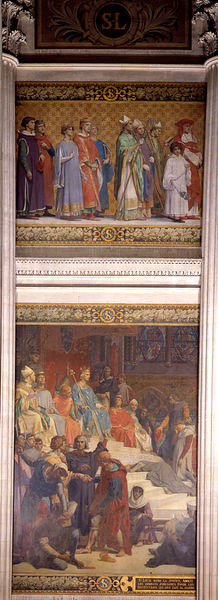
Titel: Saint Louis rendant la Justice, Der heilige Ludwig spricht Recht
Künstler: Alexandre Cabanel
Standort: Paris
Institution: Panthéon
Schlagwörter: blau, dunkel, gemälde, gruppe, schatten, umhang, weiß, gelb, grün, komposition, landschaft, menschen, ocker, sitzen, ausschnitt, braun, bunt, fenster, frankreich, hell, hintergrund, licht, marmor, männer, orange, paris, schwarz, szene, säule, säulen, rot, hochformat, malerei, muster, ornament, gericht, mütze, wand, architektur, band, geschichte, historie, mensch, rahmen, bild, öl, kirche, gold, sitzend, adel, gewänder, kind, krone, renaissance, deutschland, spanien, farbig, bilder, liegen, italien, zwei, stab, zug, mauer, farbe, klein, hof, pilaster, rand, figuren, treppe, treppen, bischof, gefolge, kaiser, könig, thron, dekoration, glanz, symbolisme, dekor, ornamente, verzierung, wandmalerei, robe, stuck, aufgang, stufe, stufen, nazarener, foto, antike, kreuz, palast, viele, schwert, streit, mäntel, volk, herrscher, kardinal, mosaik, altar, kapitelle, pantheon, kapitell, intarsien, fries, hubi, jesus, christlich, mittelalter, historienmalerei, krönung, priester, empfang, schreiten, kapelle, audienz, bittsteller, geistlichkeit, bischöfe, geistliche, mönche, prozession, tiara, umzug, nibelungen, könige, heilige, fresko, dorisch, herrscherstab, jünger, heilig, wandbild, szenen, islam, christentum, aufzug, festzug, fin de siecle, fresco, frescos, freskos, geschriftung, goldgrund, hofstaat, ikone, intercolonium, majestätisch, messner, mixa, puvis de chavannes, troubadour, ucello, tafelbild, zepter, bund, roi, treppenaufgang, trône, eglise, zyklus, rat, einzug, dieu, bildfeld, religion, s, sl, e, évêque, religieux, dévotion, g, dcze, rsqd, fqz, exae, rgre, ghrt, hy, hzrt, zeqe